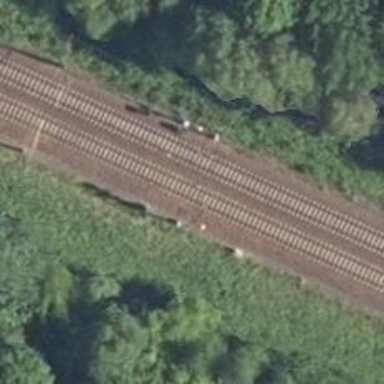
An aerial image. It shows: Railway signal.